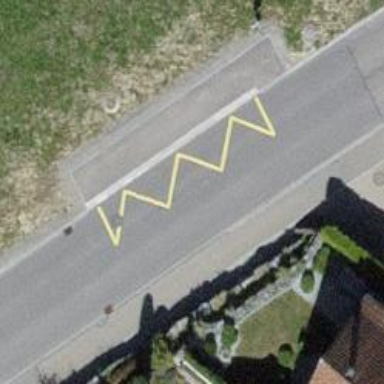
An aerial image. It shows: Bus stop with stop position for public transport.